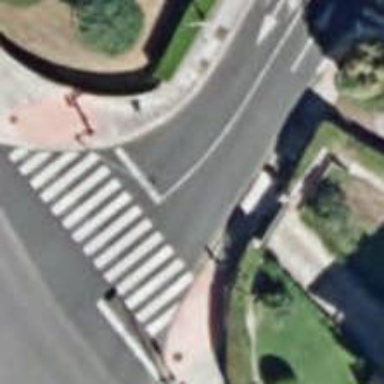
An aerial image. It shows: Road with traffic signals at the crossing.